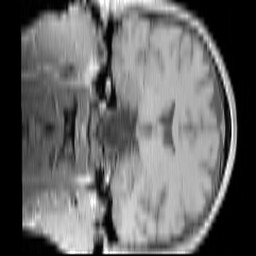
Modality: T1w
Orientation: coronal
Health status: ill
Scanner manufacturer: siemens
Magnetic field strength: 3 T
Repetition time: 0.44 s
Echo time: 0.00266 s